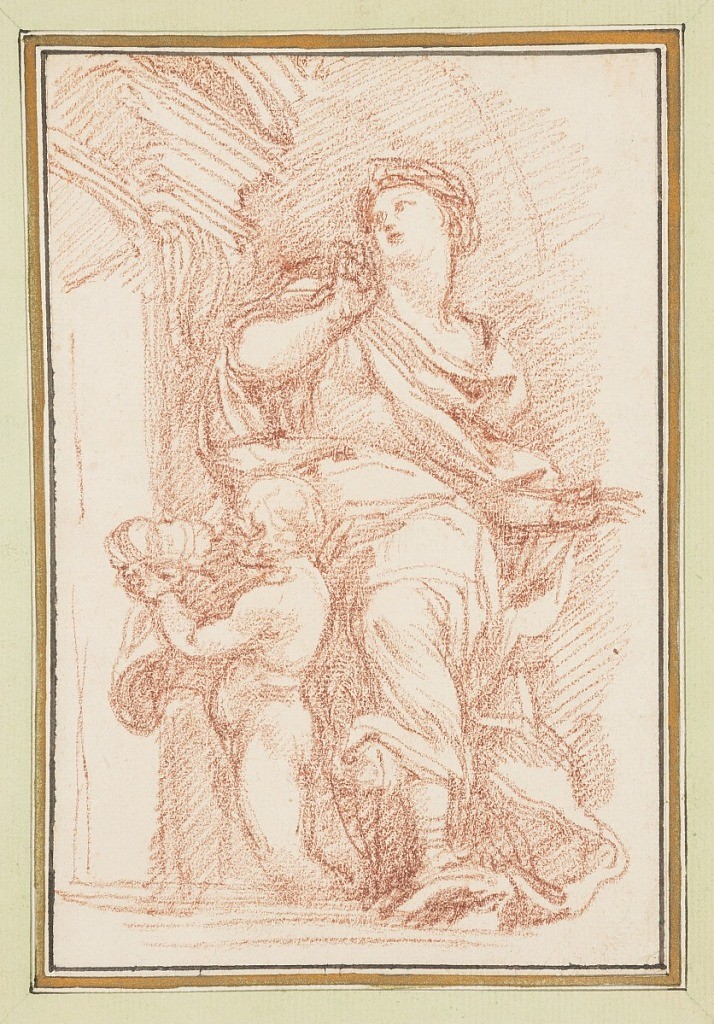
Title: Standing figures with an arch and crown
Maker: Jean-Robert Ango, French, active in Rome 1759 –1770, d. 1773
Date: ca. 1759–70
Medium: Red chalk on paper
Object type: Drawing
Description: Standing figure with small male figure (child?) holding a crown. Behind them on the left side of the drawing is an arch. The taller figure's left hand is up, the right out and lowered. The smaller figure is in profile, looking through the arch.